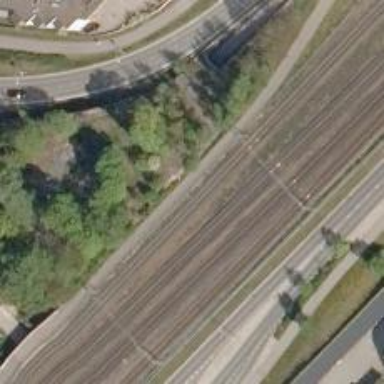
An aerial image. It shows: Asphalt cycleway.